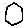
Label: hexagon